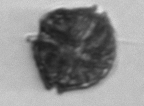
Label: Alexandrium_catenella